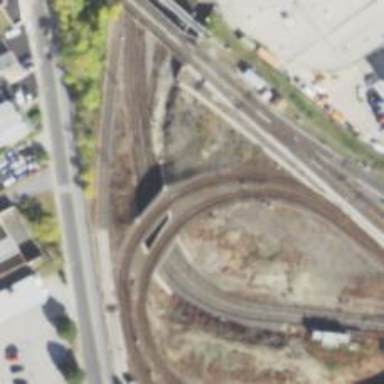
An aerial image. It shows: Bridge with electrified rail.